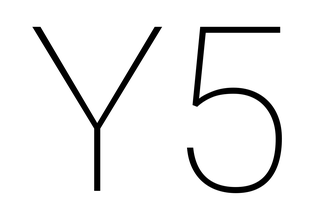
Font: Roboto_Thin